RGB frame:
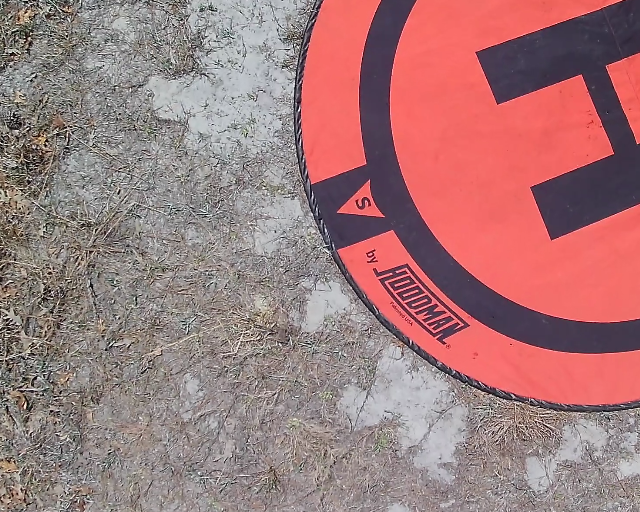
Thermal frame:
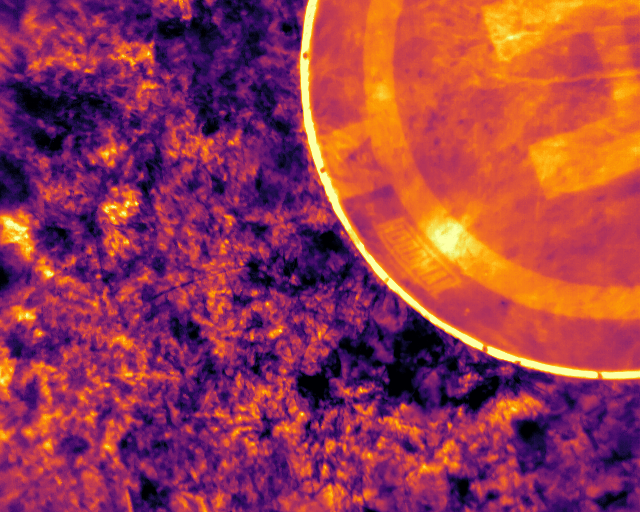
Captured: 2026-02-26 02:33:38
Pixels at or above 80 °C: 0 (fraction of frame: 0)